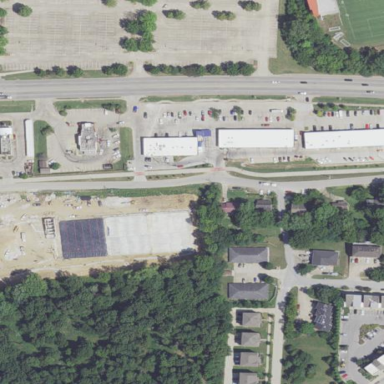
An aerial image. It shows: Retail area.